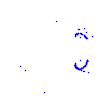
Particle: pion